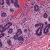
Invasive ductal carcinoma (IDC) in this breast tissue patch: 0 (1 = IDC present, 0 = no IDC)